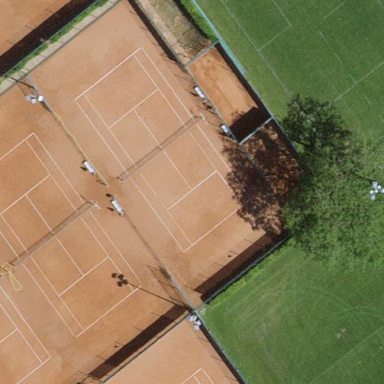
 located on pitch designated for leisure land."